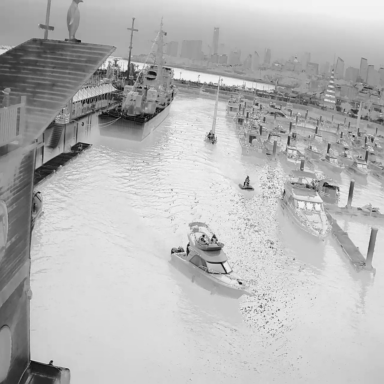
There are three sailboats in the infrared image.